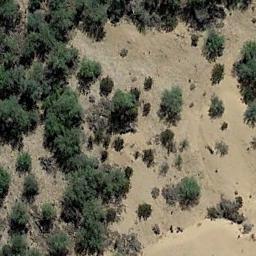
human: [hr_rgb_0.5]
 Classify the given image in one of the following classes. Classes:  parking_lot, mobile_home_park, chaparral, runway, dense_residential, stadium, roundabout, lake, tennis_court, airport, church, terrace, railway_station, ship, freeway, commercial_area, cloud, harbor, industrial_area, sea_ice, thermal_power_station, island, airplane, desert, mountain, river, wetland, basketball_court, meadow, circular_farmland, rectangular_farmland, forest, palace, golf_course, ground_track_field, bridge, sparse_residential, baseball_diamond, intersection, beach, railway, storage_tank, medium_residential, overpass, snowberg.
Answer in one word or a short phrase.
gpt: chaparral